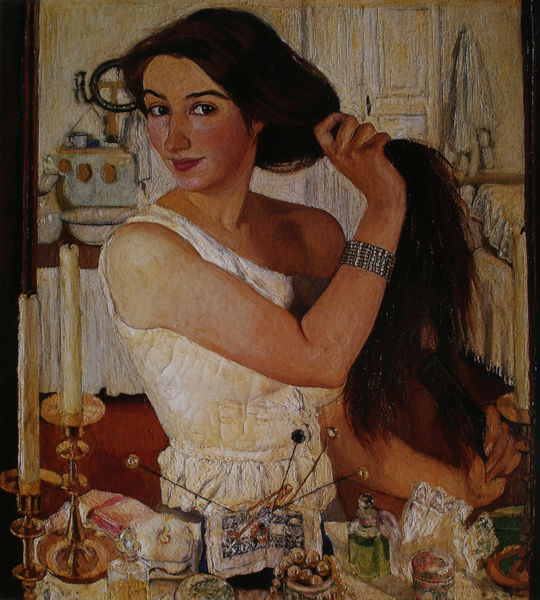
Titel: Selbstporträt am Frisiertisch
Künstler: Zinaida Serebryakova
Standort: Moskau
Institution: Staatliche Galerie Trejakow
Schlagwörter: fenster, frau, tisch, zimmer, hemd, arme, lang, portrait, porträt, spiegel, morgen, haare, perlen, schminke, lächeln, kissen, zopf, handtuch, kerzen, perlenkette, unterhemd, dose, schachtel, parfum, frisiertisch, parfüm, toilette, kerzenhalter, armband, armreif, waschtisch, kämmen, haarnadeln, unterkleid, nackte arme, beim bade, hutnadeln, kerzenstander